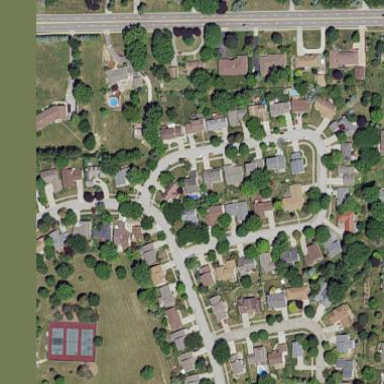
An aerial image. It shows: Residential area composed of single-family homes.